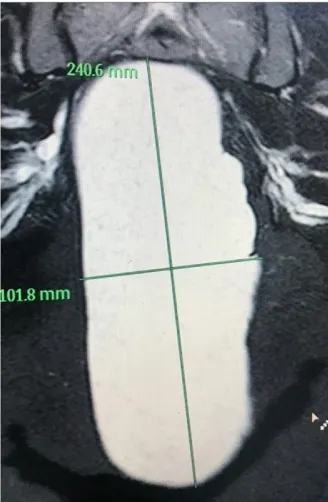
(B): MRI showing dimensions of the cyst and relations with pelvic structures.
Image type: radiology (mri)